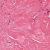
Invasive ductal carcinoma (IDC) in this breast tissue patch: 0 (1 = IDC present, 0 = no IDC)